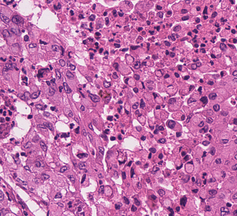
Tumor epithelial tissue: yes
Tumor-associated stroma tissue: yes
Normal tissue: no